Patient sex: F
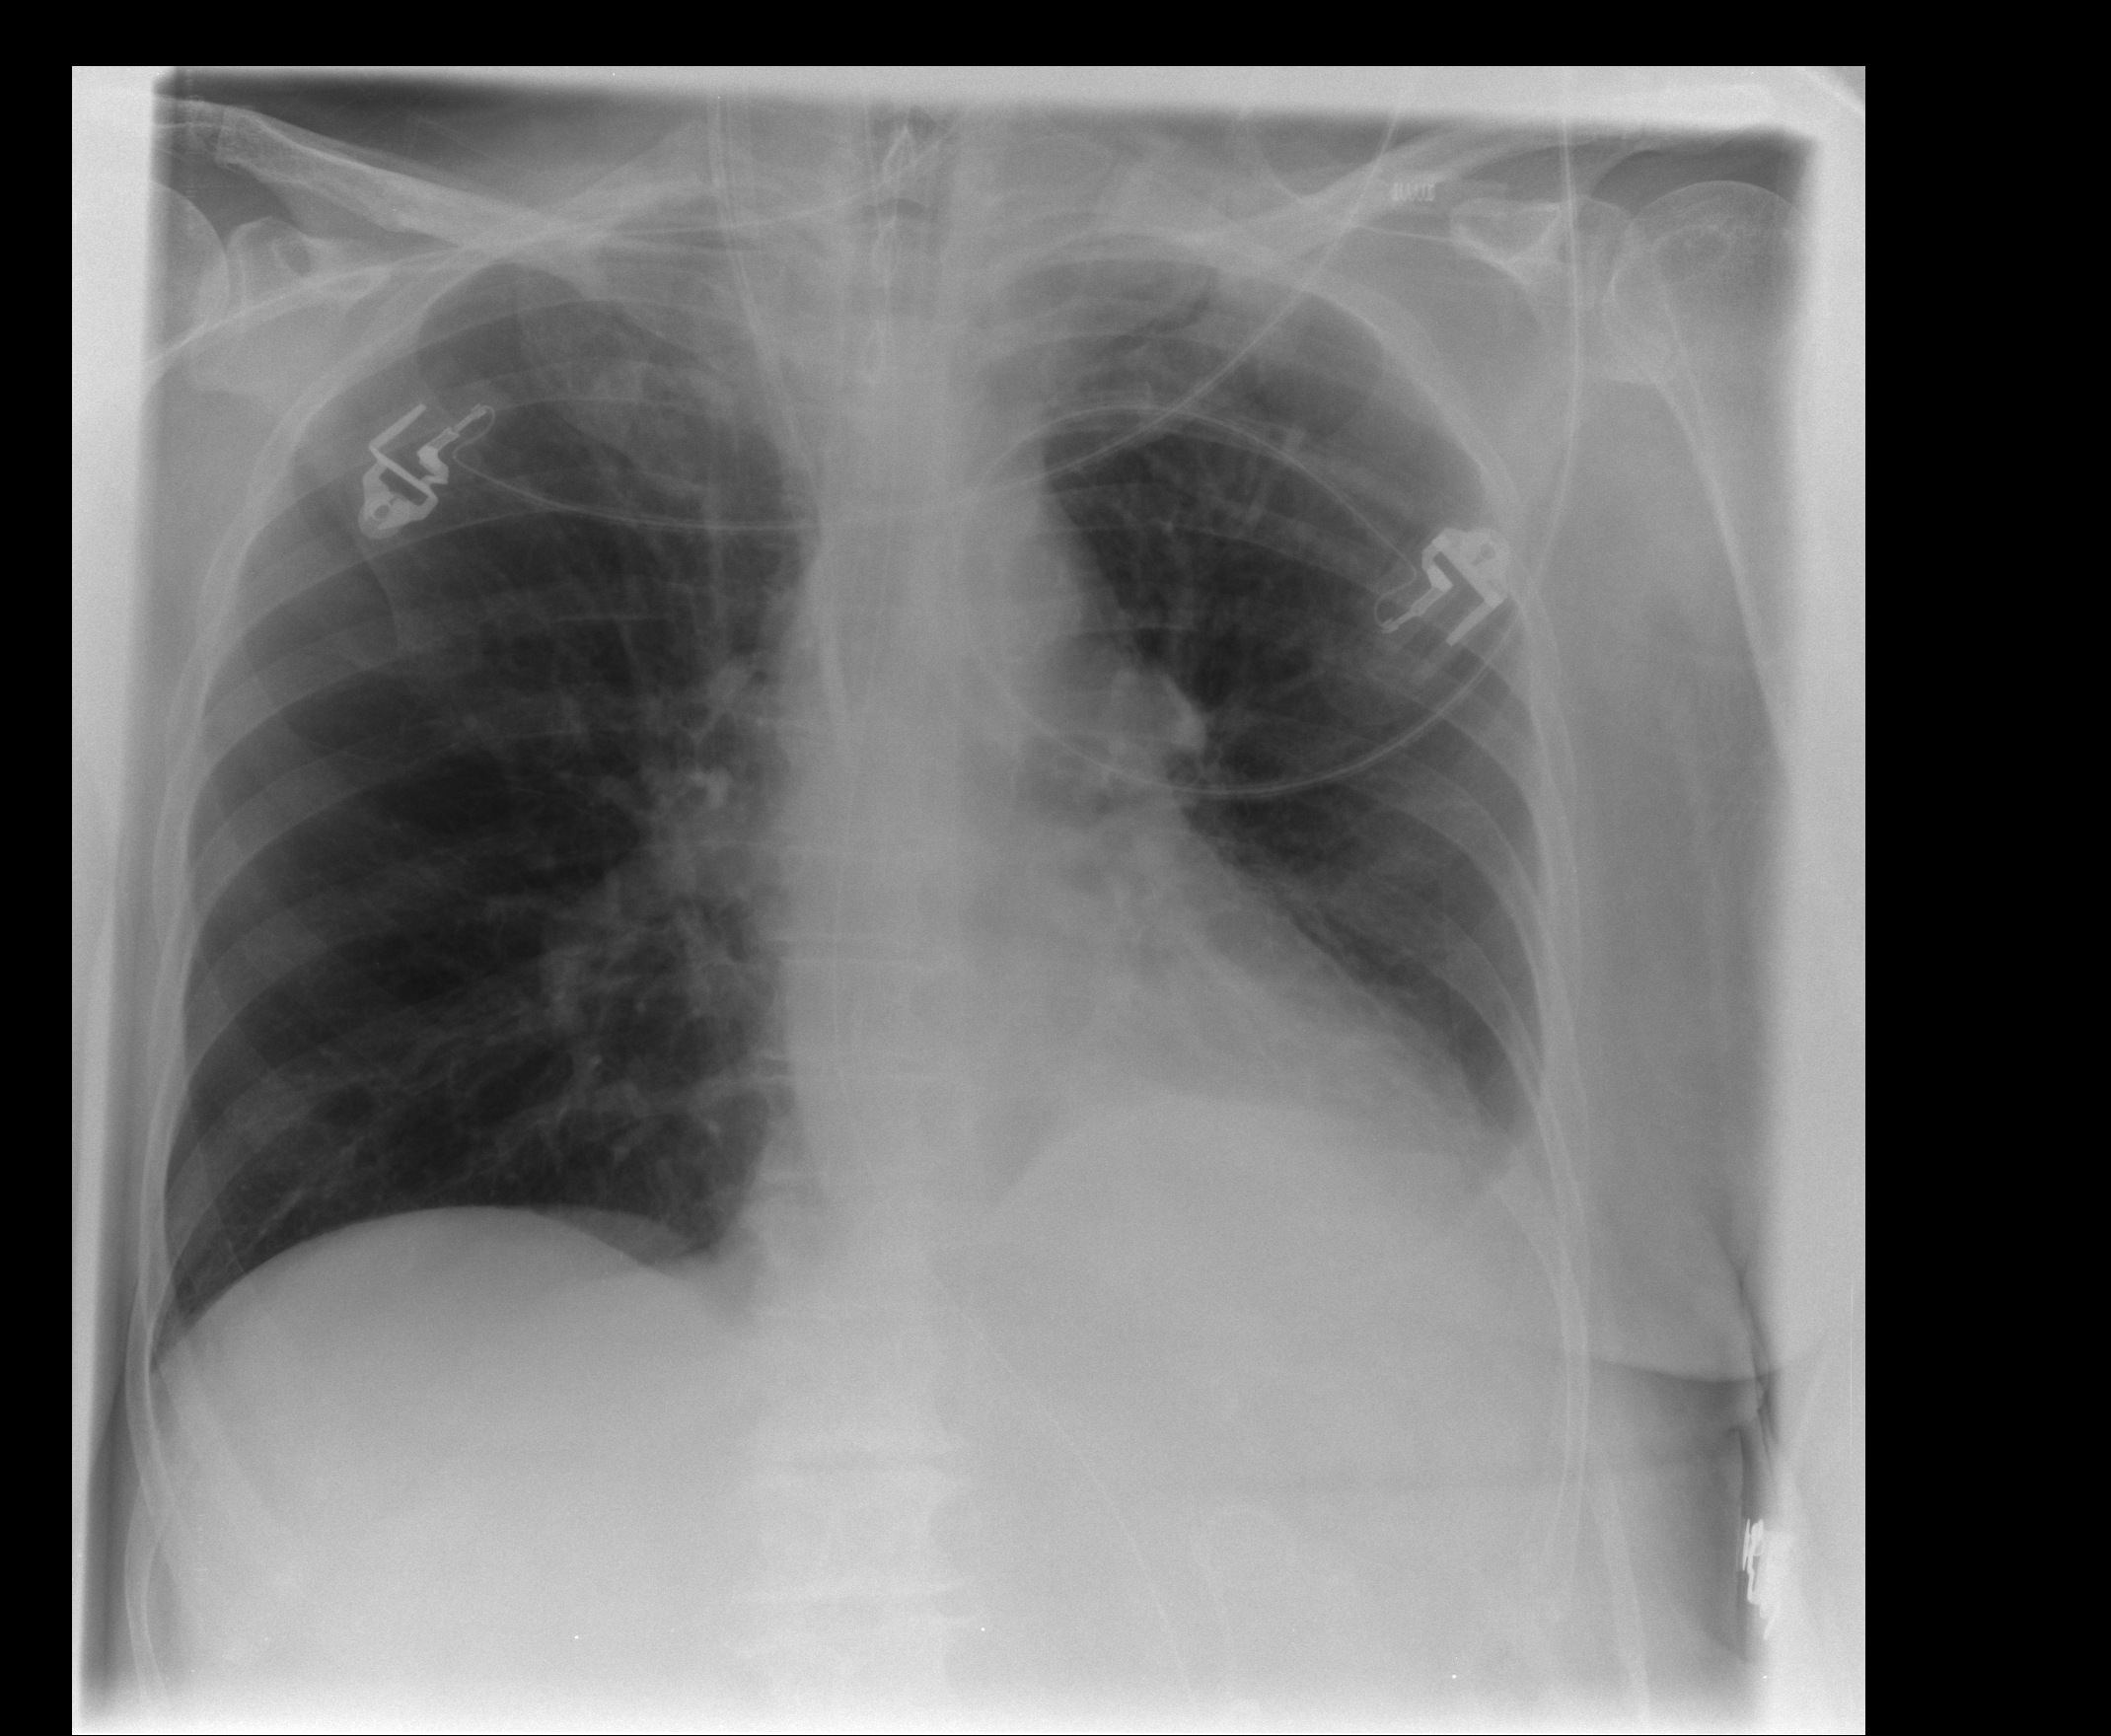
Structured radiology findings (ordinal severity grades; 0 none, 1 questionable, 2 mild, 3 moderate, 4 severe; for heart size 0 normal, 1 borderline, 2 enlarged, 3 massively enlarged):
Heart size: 0
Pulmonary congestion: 0
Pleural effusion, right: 0
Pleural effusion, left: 1
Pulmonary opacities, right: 0
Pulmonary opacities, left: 0
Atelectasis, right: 0
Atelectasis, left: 2